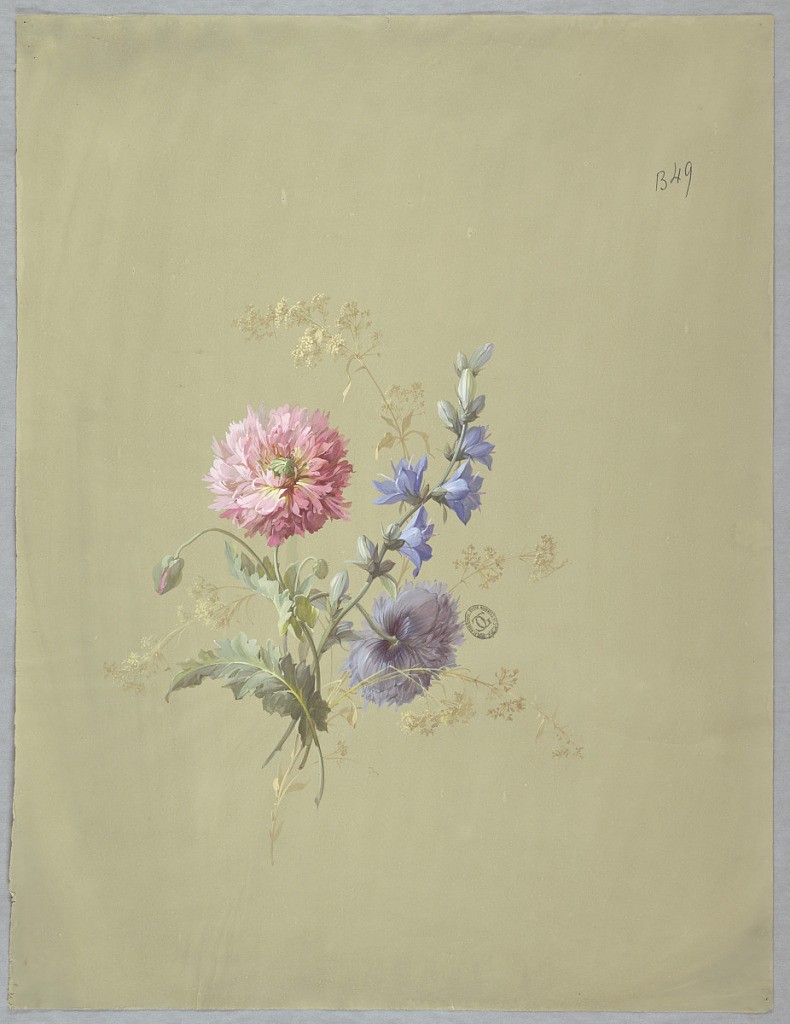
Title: Design for Wallpaper and Textiles: Flowers
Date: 19th century
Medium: Brush and gouache on cream paper
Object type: Drawing
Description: Cluster of three flowers, stems and foliage left to right: pink single flower facing viewer, blue smaller flowers run length of stalk, purple single flower facing away from viewer. Light yellow foliage behind cluster.